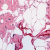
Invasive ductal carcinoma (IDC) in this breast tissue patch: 0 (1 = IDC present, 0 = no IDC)